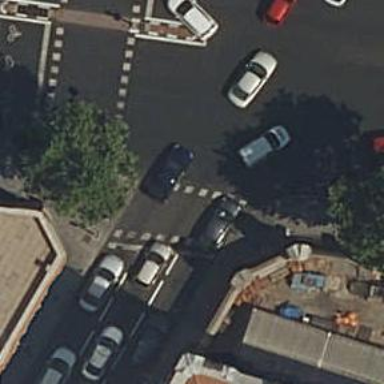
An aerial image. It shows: Road with traffic signals at the crossing.